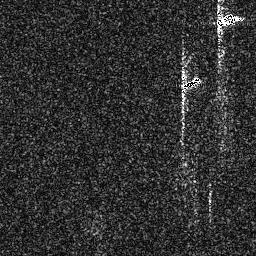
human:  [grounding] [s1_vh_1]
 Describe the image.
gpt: In the satellite image, there is  <ref>1 small ship </ref> <box>[[69, 28, 78, 35, 0]]</box> located at right,  <ref>1 small ship </ref> <box>[[83, 3, 92, 11, 0]]</box> located at top right.